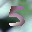
Label: 5